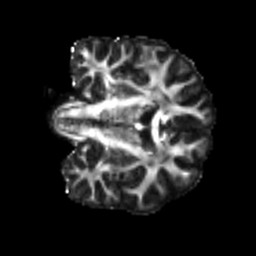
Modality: FA
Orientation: coronal
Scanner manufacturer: siemens
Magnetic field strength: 3 T
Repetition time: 4 s
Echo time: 0.0594 s